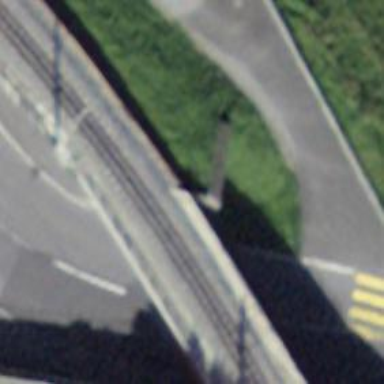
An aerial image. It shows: Narrow-gauge railway bridge with electrified contact line for single track.